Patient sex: M
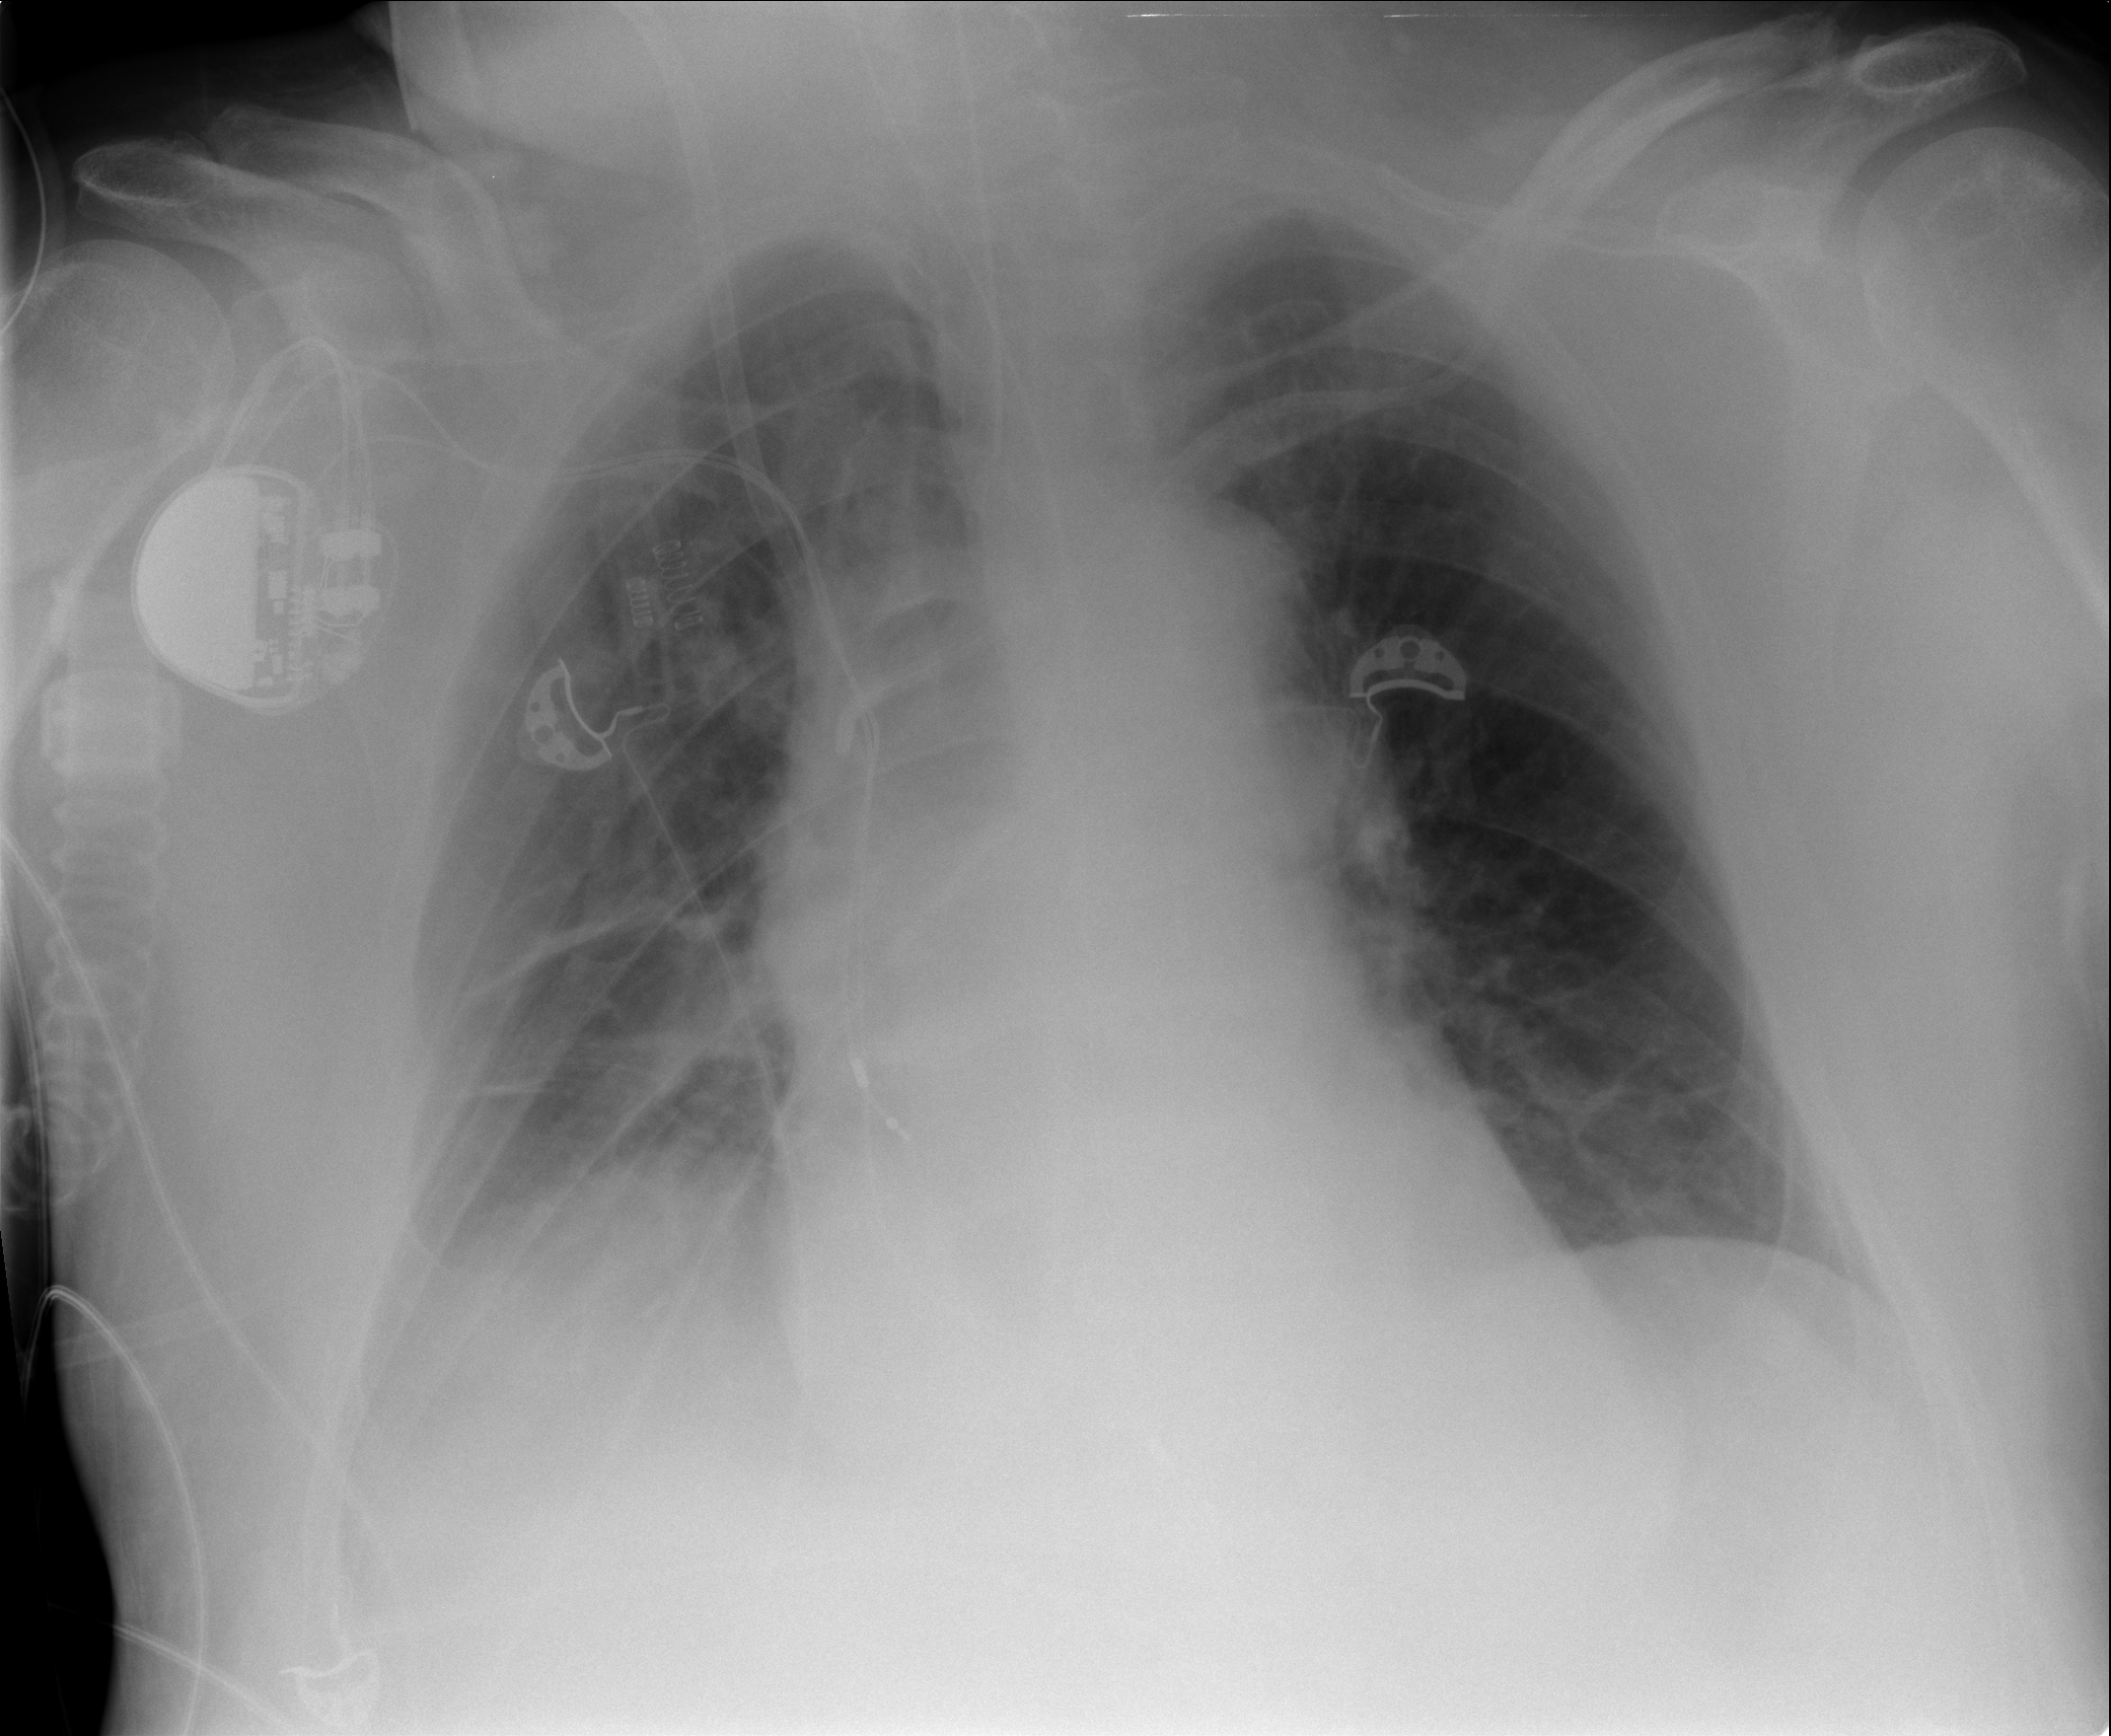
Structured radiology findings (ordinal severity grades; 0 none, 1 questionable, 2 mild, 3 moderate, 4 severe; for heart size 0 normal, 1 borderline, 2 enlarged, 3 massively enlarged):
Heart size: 0
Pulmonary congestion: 0
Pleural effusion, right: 2
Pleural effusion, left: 0
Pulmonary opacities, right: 2
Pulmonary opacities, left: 1
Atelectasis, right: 2
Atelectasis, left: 0